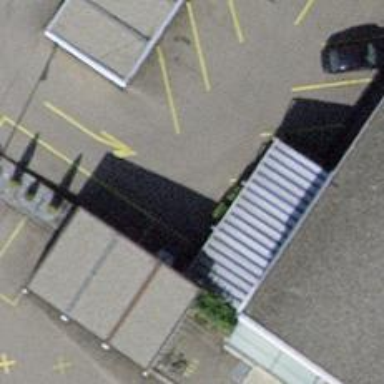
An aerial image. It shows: Parking aisle designated as service road.